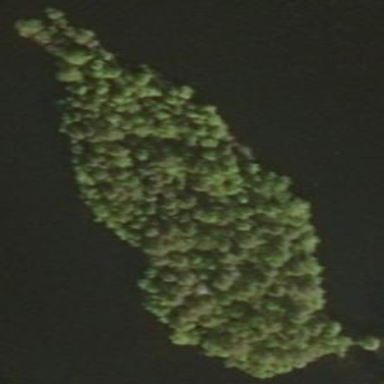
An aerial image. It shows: Island covered in forest.